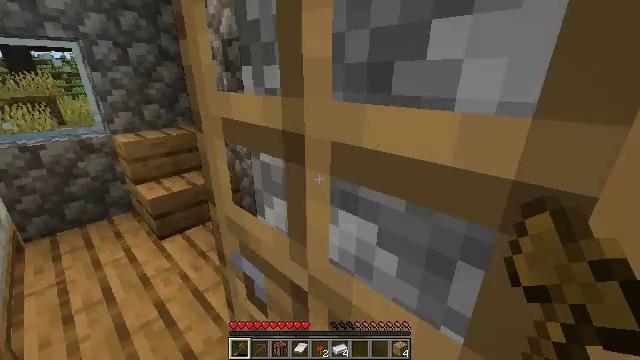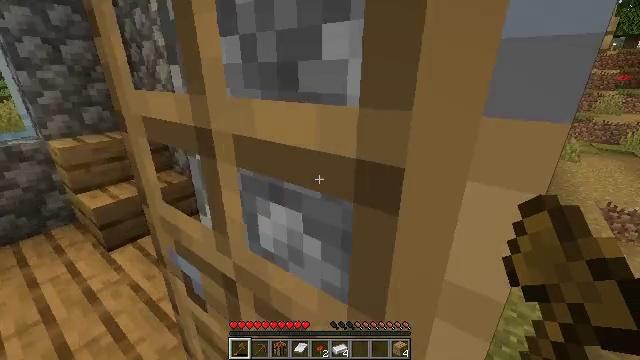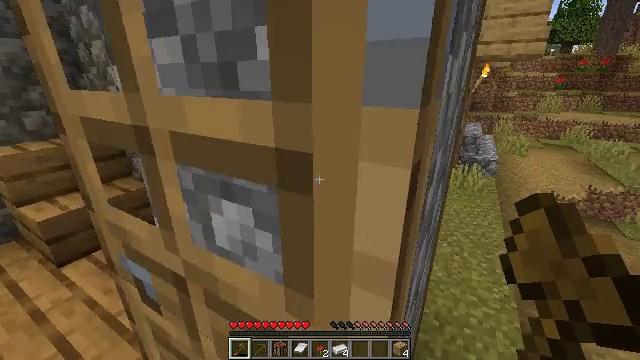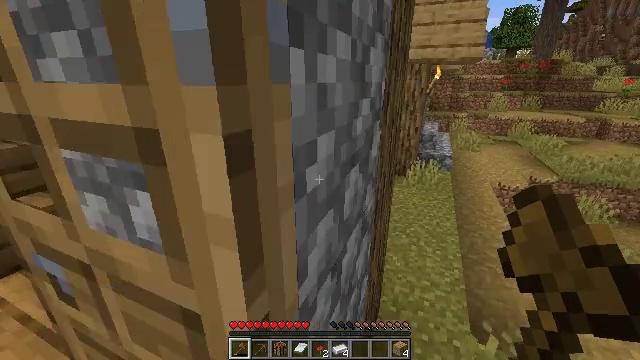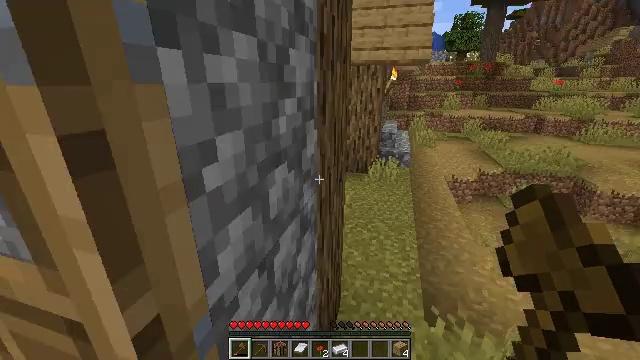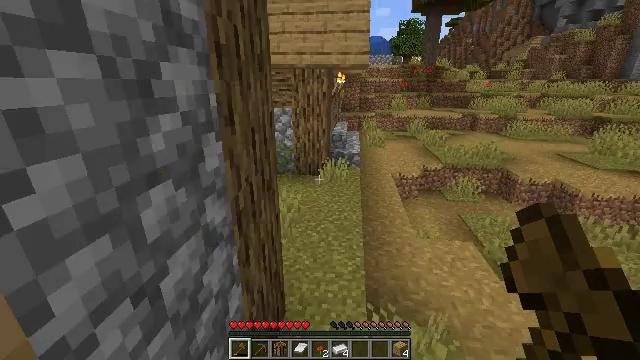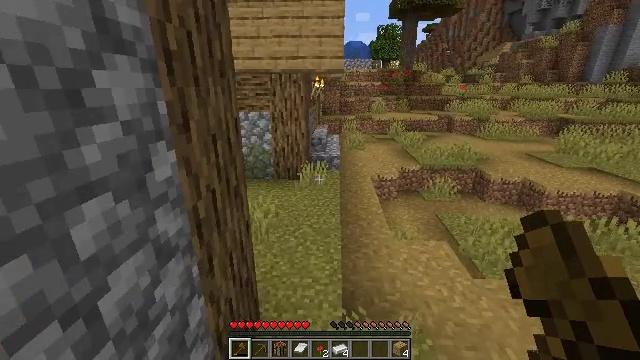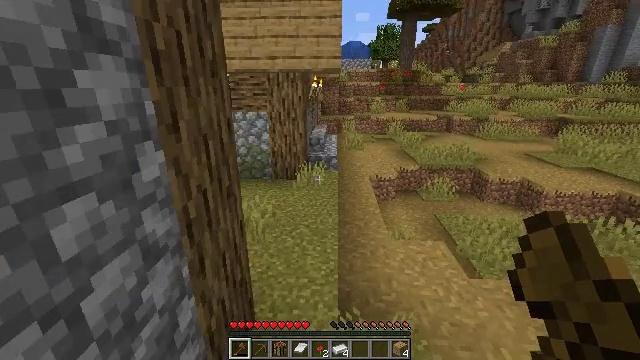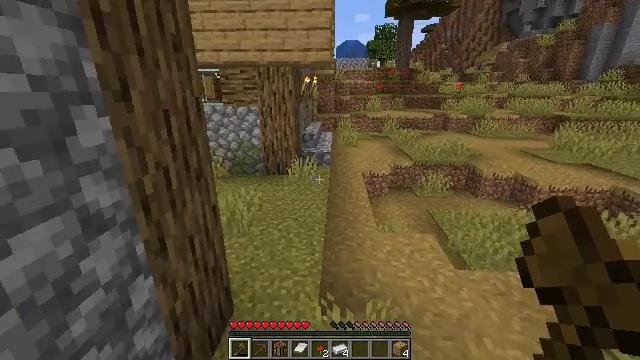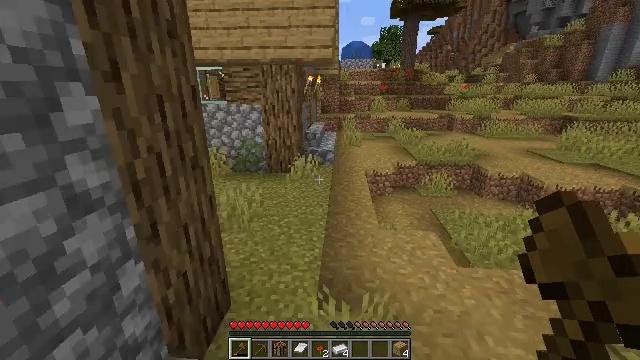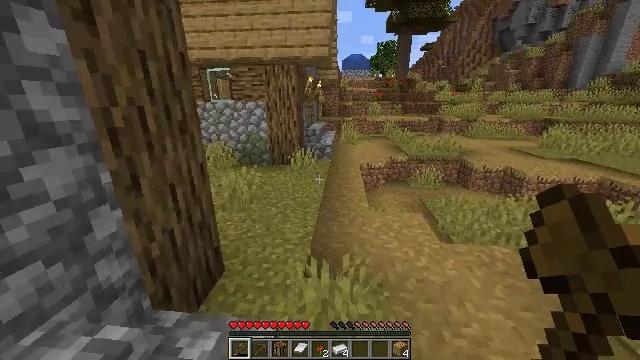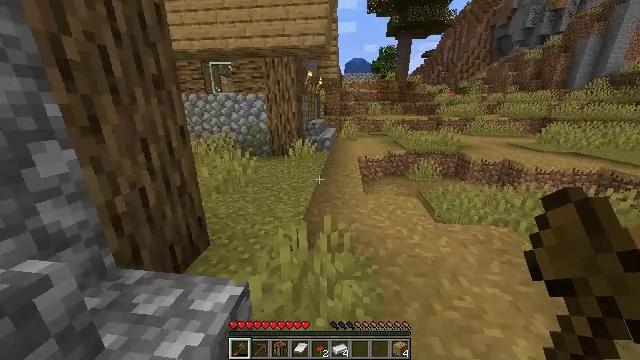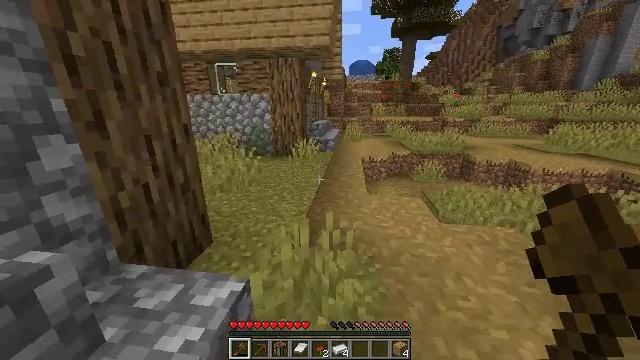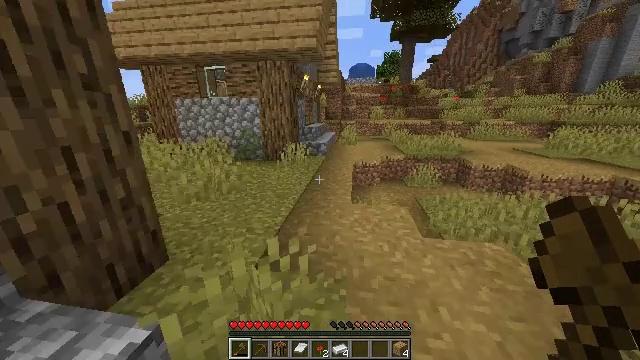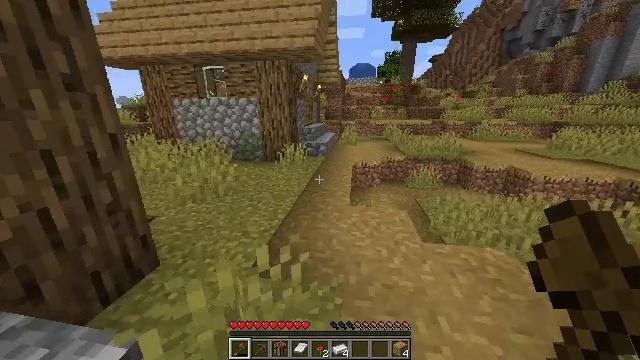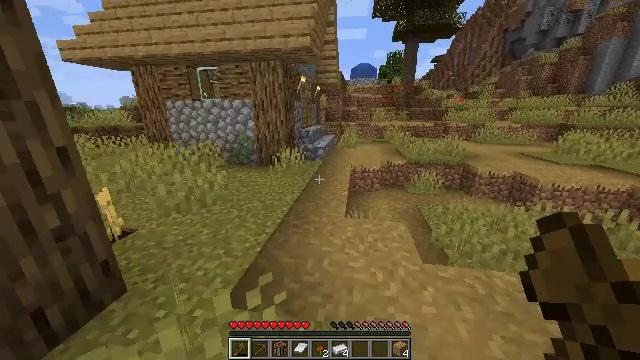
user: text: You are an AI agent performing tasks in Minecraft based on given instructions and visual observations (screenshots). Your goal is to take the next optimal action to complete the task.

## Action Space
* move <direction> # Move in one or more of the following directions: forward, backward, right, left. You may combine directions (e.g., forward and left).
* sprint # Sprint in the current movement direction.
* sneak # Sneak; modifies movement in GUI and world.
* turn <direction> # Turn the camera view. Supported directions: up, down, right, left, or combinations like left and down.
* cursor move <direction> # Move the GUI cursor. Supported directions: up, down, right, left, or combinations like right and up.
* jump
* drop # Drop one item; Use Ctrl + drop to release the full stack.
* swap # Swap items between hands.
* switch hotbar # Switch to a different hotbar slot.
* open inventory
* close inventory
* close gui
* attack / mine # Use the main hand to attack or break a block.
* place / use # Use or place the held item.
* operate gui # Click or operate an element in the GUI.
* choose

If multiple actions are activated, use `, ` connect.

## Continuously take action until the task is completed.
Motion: motion action
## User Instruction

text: Put three wheat in a row on the crafting grid to craft bread.
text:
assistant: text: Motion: move right, turn right
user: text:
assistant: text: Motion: move right, turn right
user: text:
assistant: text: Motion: move right, sprint, turn right
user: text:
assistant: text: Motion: move right, sprint, turn right
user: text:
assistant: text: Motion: move right, sprint, turn right
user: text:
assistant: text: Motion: move right, sprint, turn right
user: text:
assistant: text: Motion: move right, sprint
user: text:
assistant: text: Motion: move forward and move right, sprint
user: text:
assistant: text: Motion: move forward and move right, sprint, turn left
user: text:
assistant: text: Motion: move forward and move right, sprint, turn left
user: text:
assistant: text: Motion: move forward and move right, sprint, turn left
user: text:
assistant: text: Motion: move forward and move right, sprint, turn left
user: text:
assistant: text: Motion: move forward and move right, sprint
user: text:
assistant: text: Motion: move forward, sprint
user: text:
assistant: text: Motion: move forward, sprint
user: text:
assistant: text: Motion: move forward, sprint
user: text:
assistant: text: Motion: move forward, sprint
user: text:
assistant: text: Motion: move forward, sprint
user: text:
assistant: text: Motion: move forward, sprint
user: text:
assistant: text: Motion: move forward, sprint
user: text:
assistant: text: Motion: move forward, sprint
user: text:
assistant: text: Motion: move forward, sprint, turn left
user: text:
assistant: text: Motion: move forward, sprint, turn left
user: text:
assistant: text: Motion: move forward, sprint, turn left
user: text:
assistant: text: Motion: move forward, sprint
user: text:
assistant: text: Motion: move forward, sprint
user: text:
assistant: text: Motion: move forward, sprint, turn left
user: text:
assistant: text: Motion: move forward and move right, sprint
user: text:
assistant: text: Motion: move forward and move right, sprint
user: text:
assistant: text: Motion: move forward and move right, sprint